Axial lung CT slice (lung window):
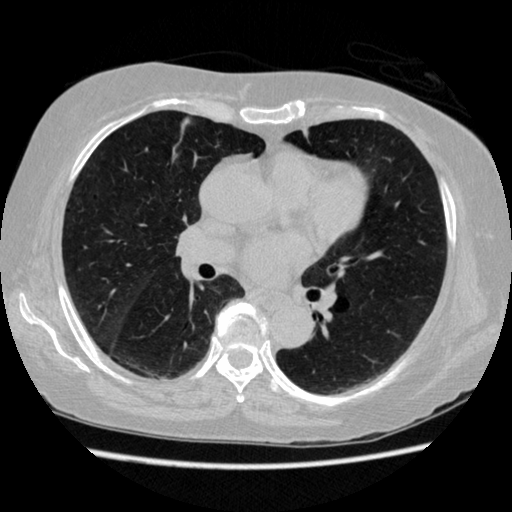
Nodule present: no